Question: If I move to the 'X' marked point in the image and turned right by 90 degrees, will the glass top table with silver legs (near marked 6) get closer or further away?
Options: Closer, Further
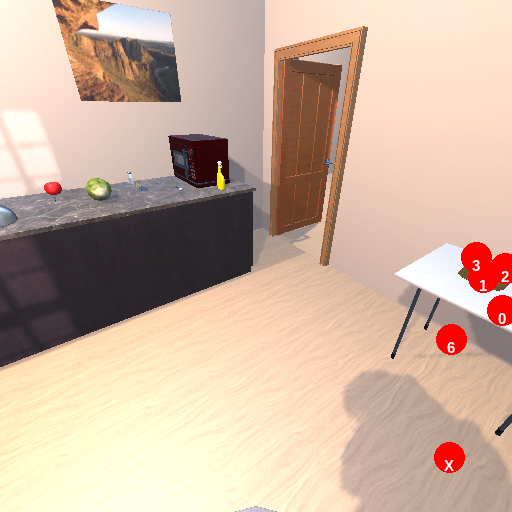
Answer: Closer